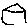
Label: house